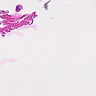
Metastatic tissue present: no